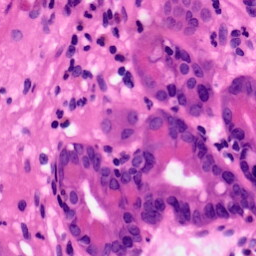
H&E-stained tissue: Pancreatic